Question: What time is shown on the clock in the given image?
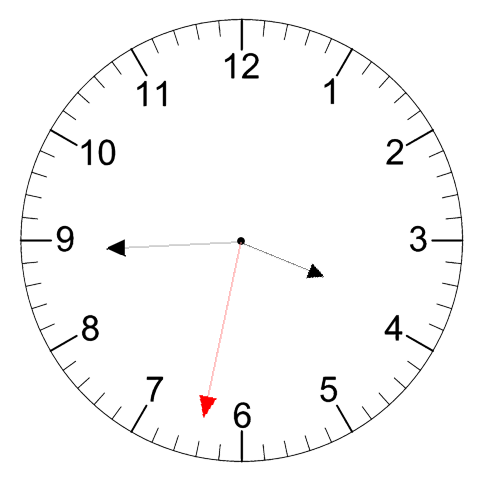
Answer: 03:44:32